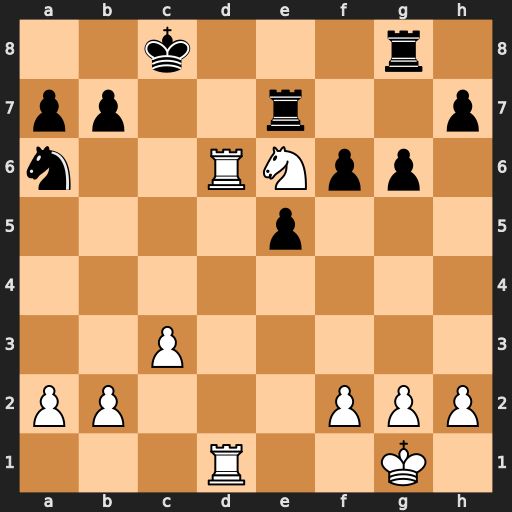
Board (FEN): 2k3r1/pp2r2p/n2RNpp1/4p3/8/2P5/PP3PPP/3R2K1
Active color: w
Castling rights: -
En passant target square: -
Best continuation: Rd8+ Rxd8 Rxd8#